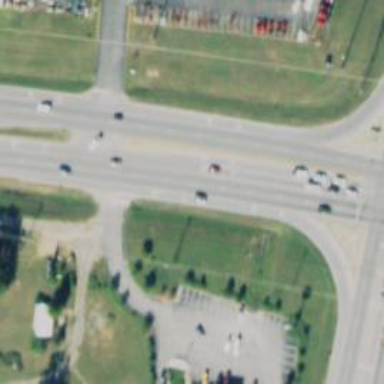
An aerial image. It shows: Asphalt road with dual carriageways at trunk level.